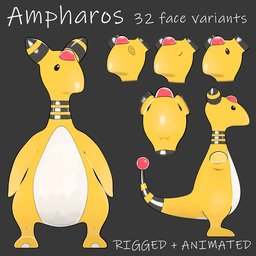
Label: animals